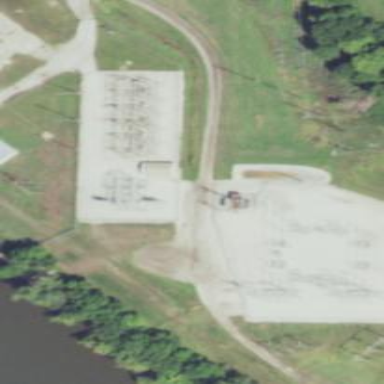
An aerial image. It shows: Outdoor distribution power substation.